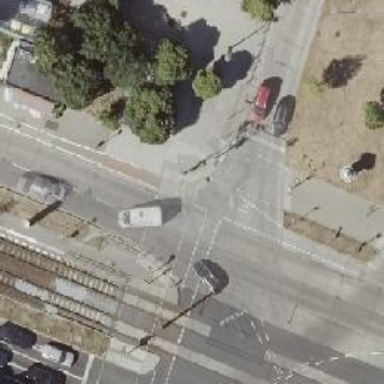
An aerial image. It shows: Road crossing with traffic signals.